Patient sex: F
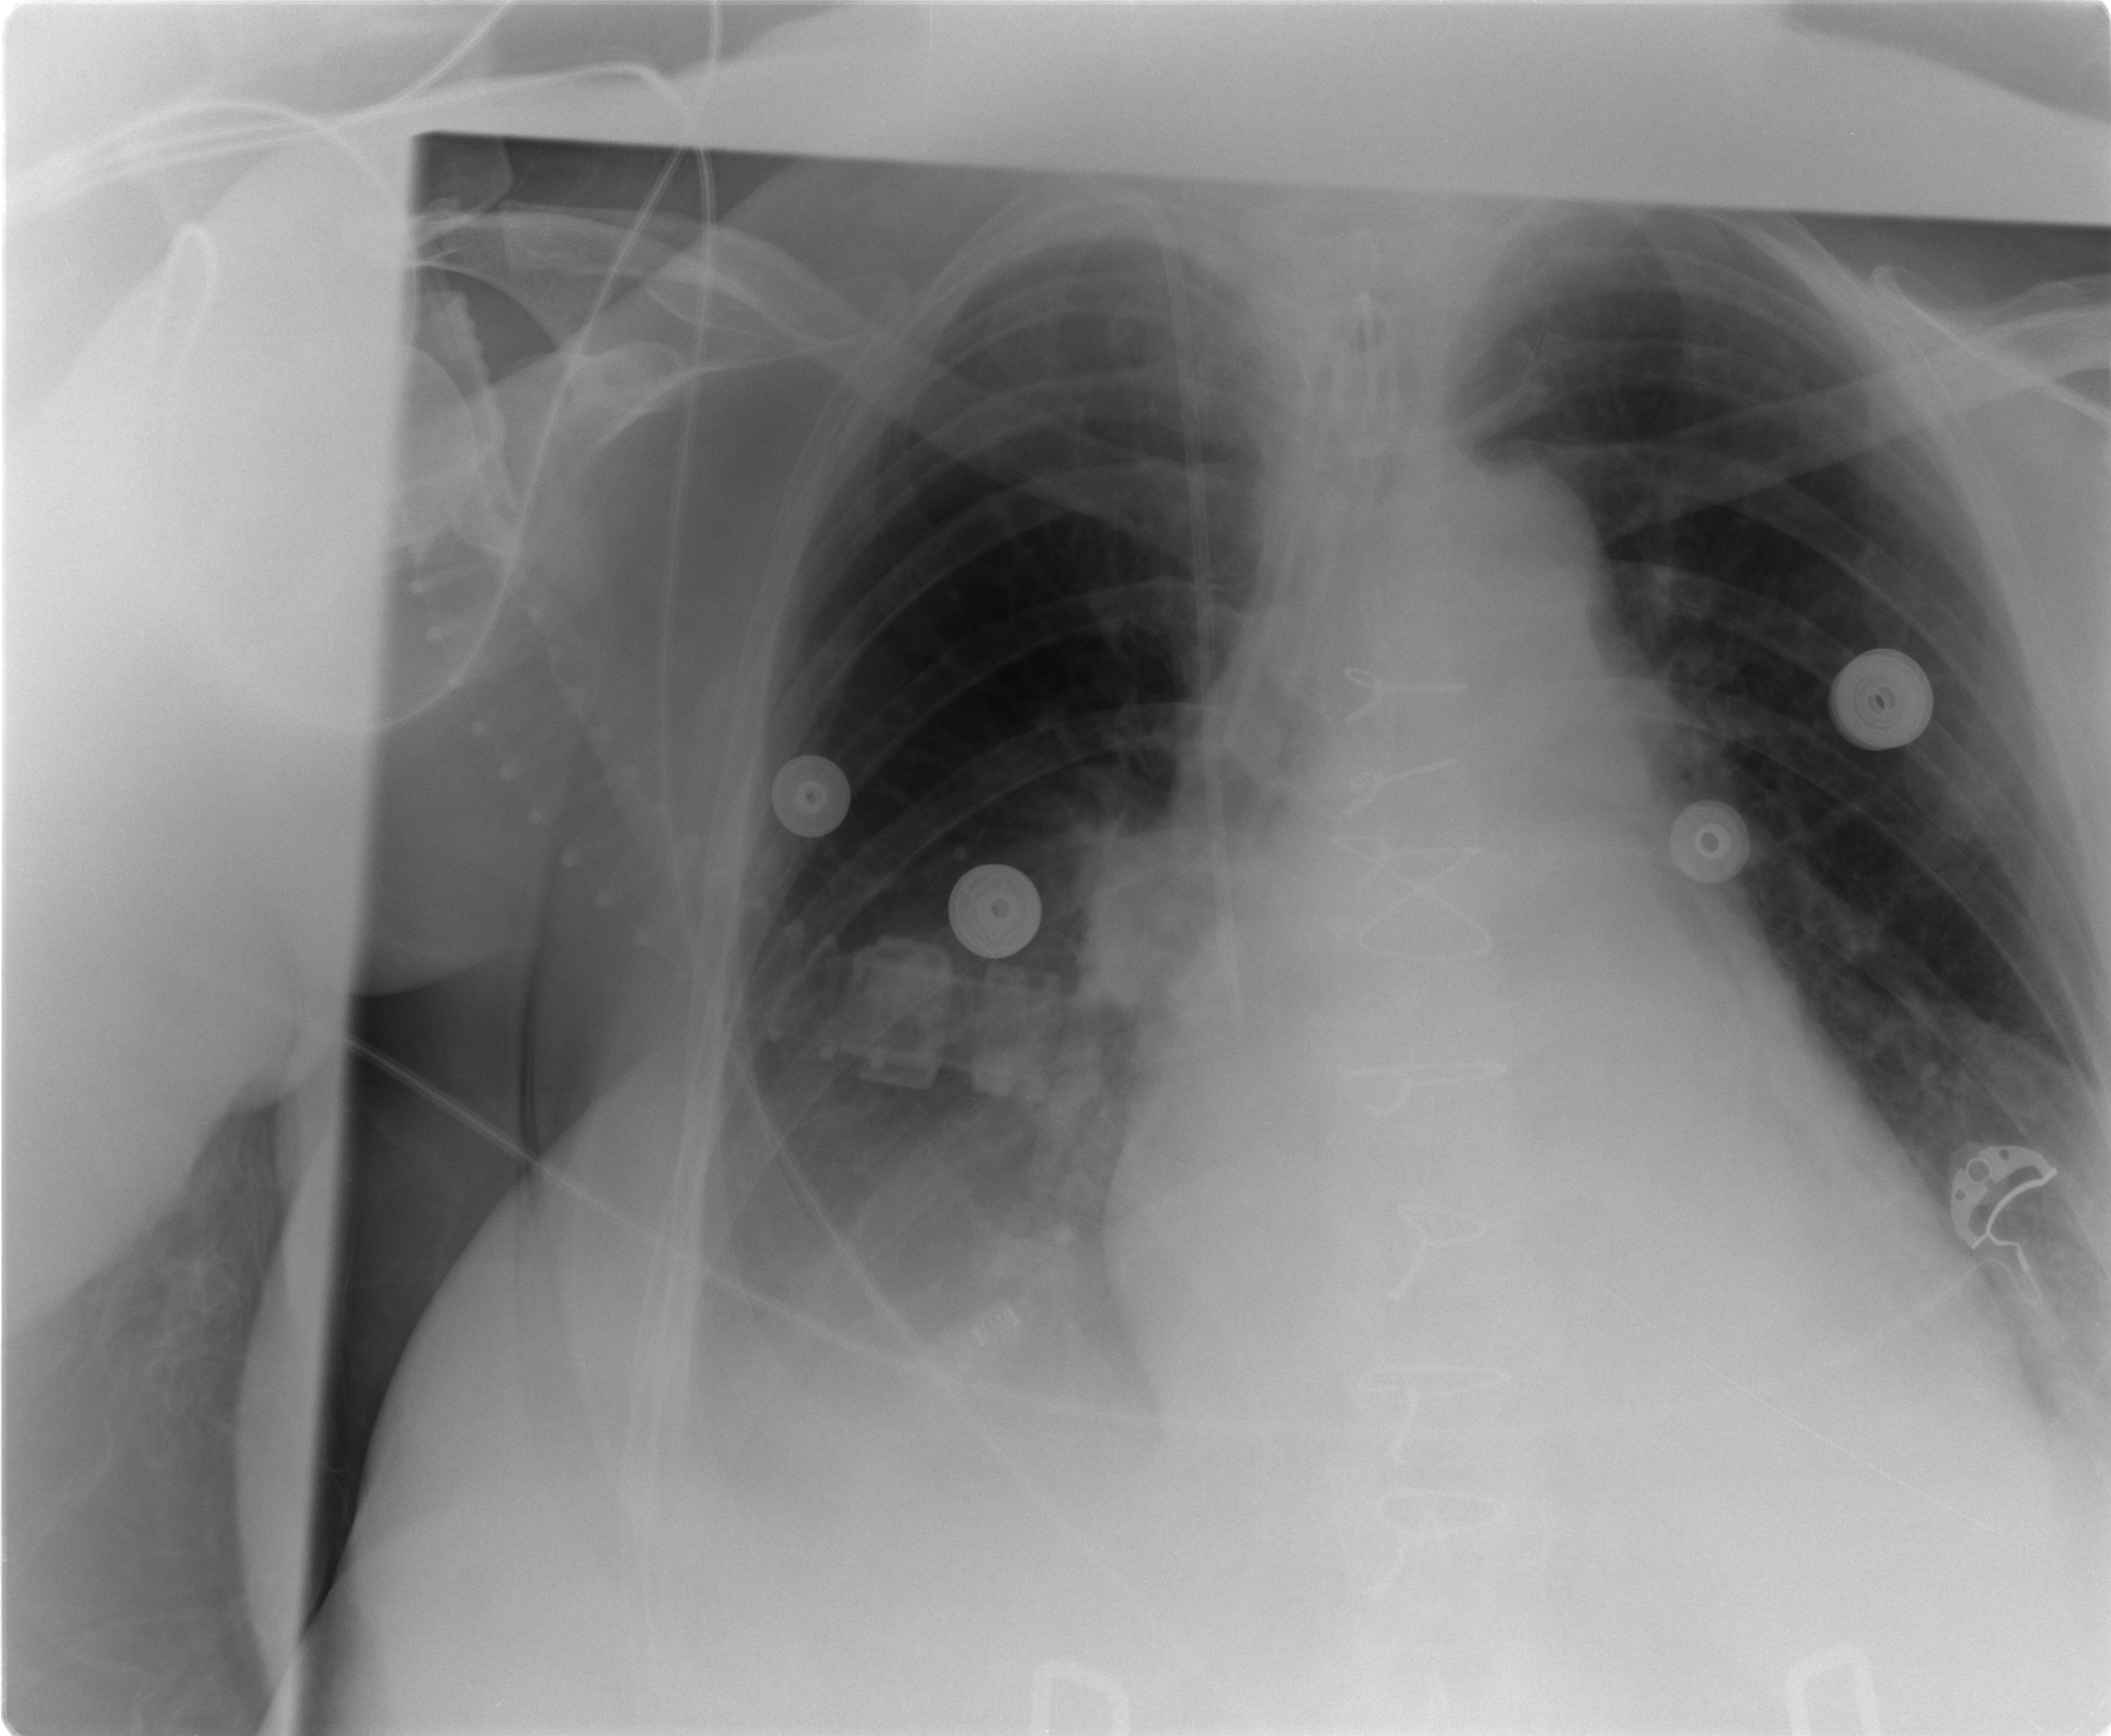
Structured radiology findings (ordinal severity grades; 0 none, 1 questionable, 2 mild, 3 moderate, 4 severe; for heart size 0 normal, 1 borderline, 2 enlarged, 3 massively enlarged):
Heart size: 2
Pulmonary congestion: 1
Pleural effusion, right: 3
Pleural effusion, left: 1
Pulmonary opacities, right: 0
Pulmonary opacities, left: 0
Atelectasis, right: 2
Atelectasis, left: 2